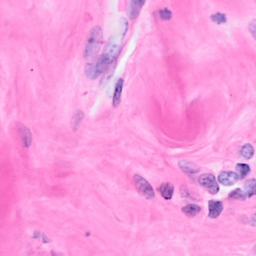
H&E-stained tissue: Breast